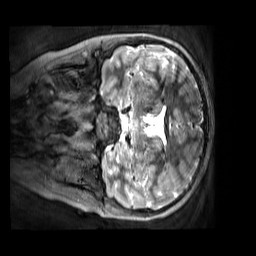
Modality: T2w
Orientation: coronal
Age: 12
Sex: male
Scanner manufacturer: siemens
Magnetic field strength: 3 T
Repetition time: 3.2 s
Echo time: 0.408 s